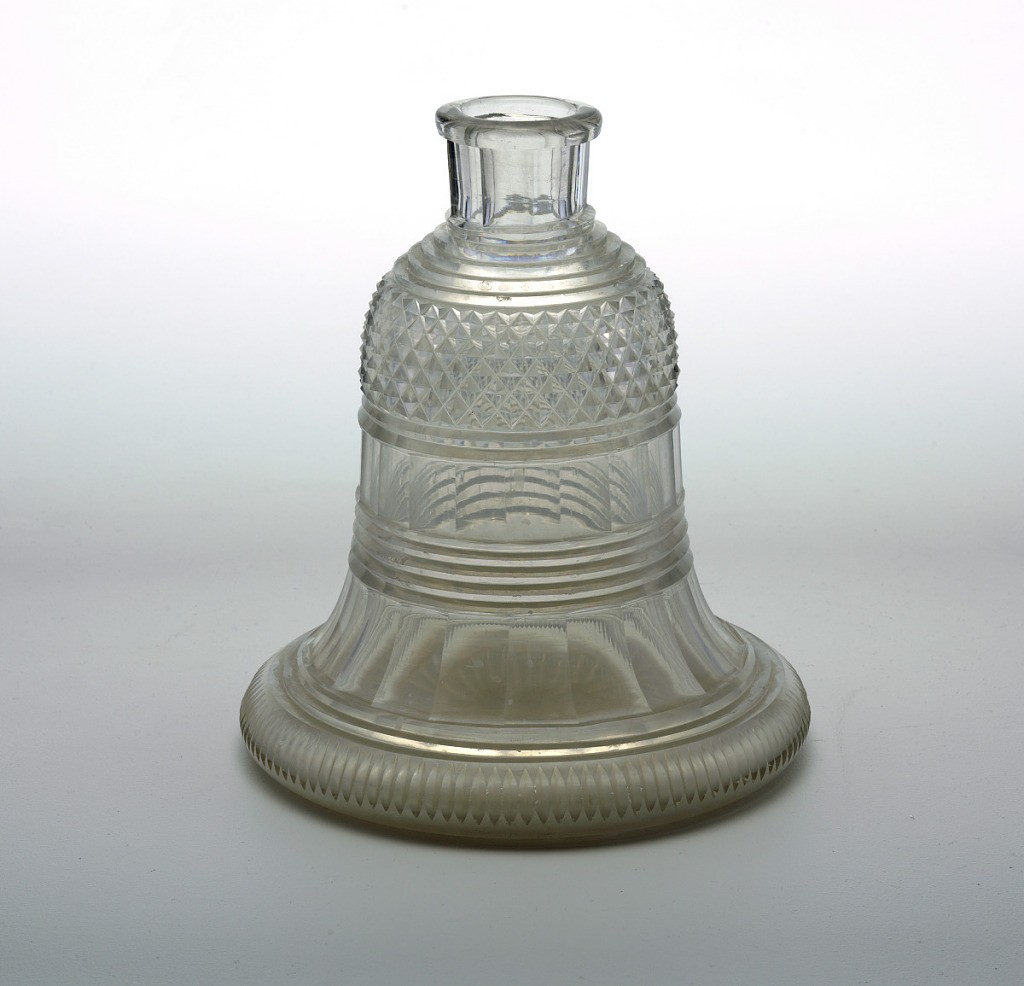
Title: hookah
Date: ca. 1820
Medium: glass
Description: Inverted urn shape with short faceted neck with squared rim at lip, pris- matic cutting on shoulder, band of diamonds, wide fluting and prismatic bands to wide flaring base cut with narrow flutes at rim, bottom cut wit star.